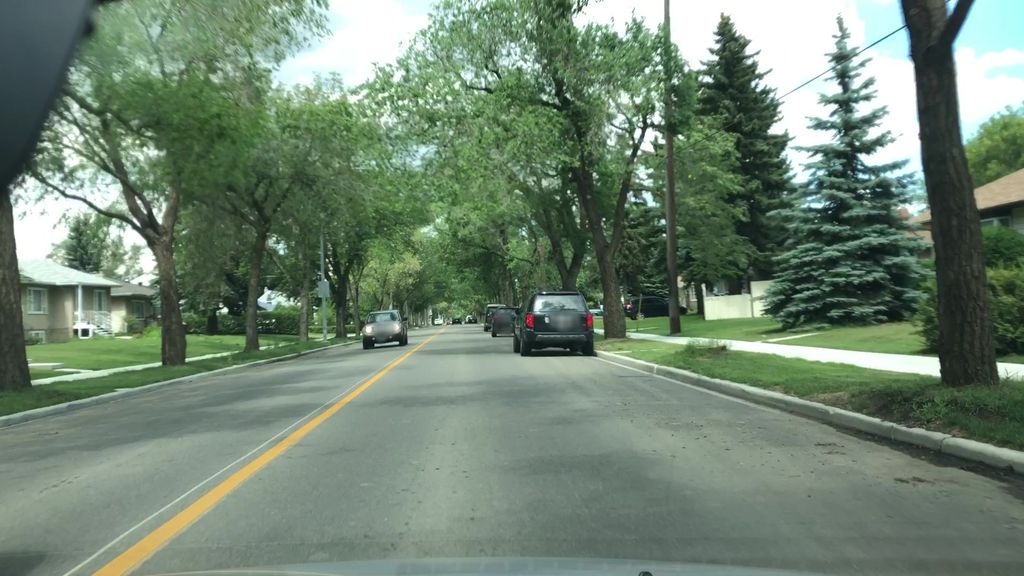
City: edmonton